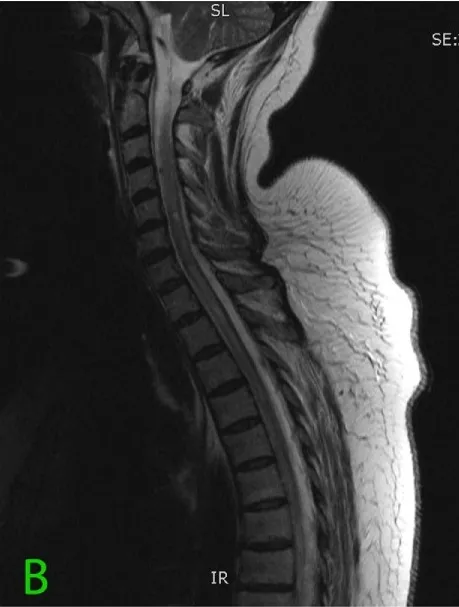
Follow-up MRI a month later demonstrating signal abnormality within the cervical cord. The differential diagnosis of abnormal cord signal depends on the localization. Short segments are typical for multiple sclerosis, trauma, and progressive myelopathy, but long segment abnormalities represent a wider range of mostly uncommon conditions including transverse myelitis, neuromyelitis optica, dural arteriovenous fistula, arterial ischemia, sarcoidosis, vasculitis, West Nile virus, HIV, and Vitamin B deficiency.
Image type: radiology (mri)